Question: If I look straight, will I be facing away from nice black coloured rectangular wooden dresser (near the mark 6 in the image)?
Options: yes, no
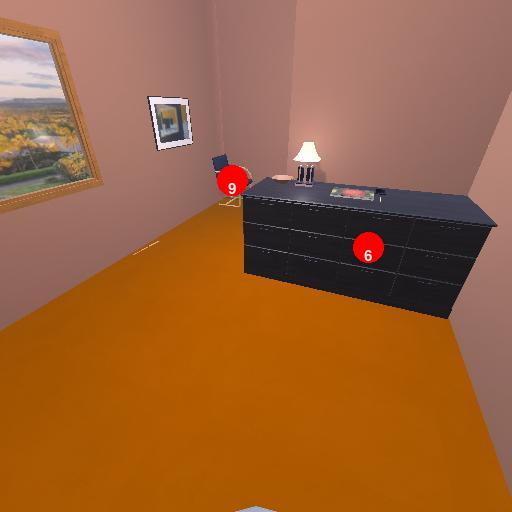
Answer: yes